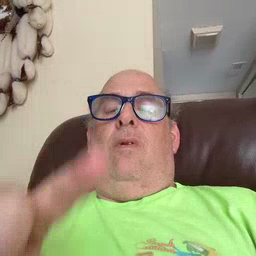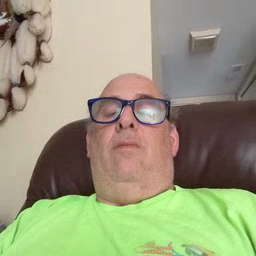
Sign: where